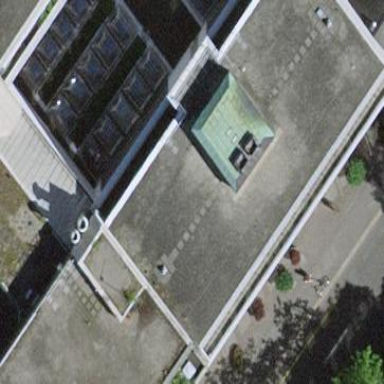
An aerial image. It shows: Building with flat roof.